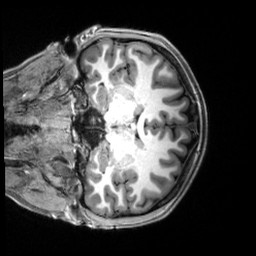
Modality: T1w
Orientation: coronal
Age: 19
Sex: female
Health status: healthy
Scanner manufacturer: siemens
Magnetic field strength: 3 T
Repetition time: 2.5 s
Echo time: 0.00222 s